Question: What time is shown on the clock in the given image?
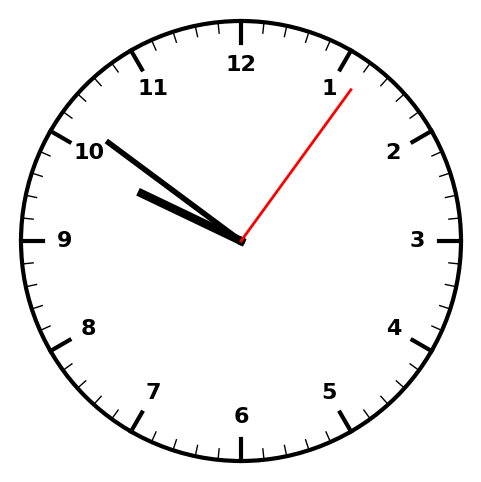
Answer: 09:51:06